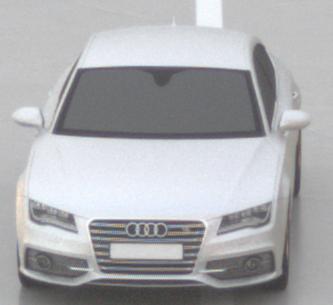
Make: Audi
Model: S7 Sportback cod
Detailed model: S7 (4G) Sportback
Model produced from: 2012/06
Model produced until: 2014/05
Doors: 5
Color: white
Road condition: wet road
Daytime: sunrise or sunset
Contrast: low contrast